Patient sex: M
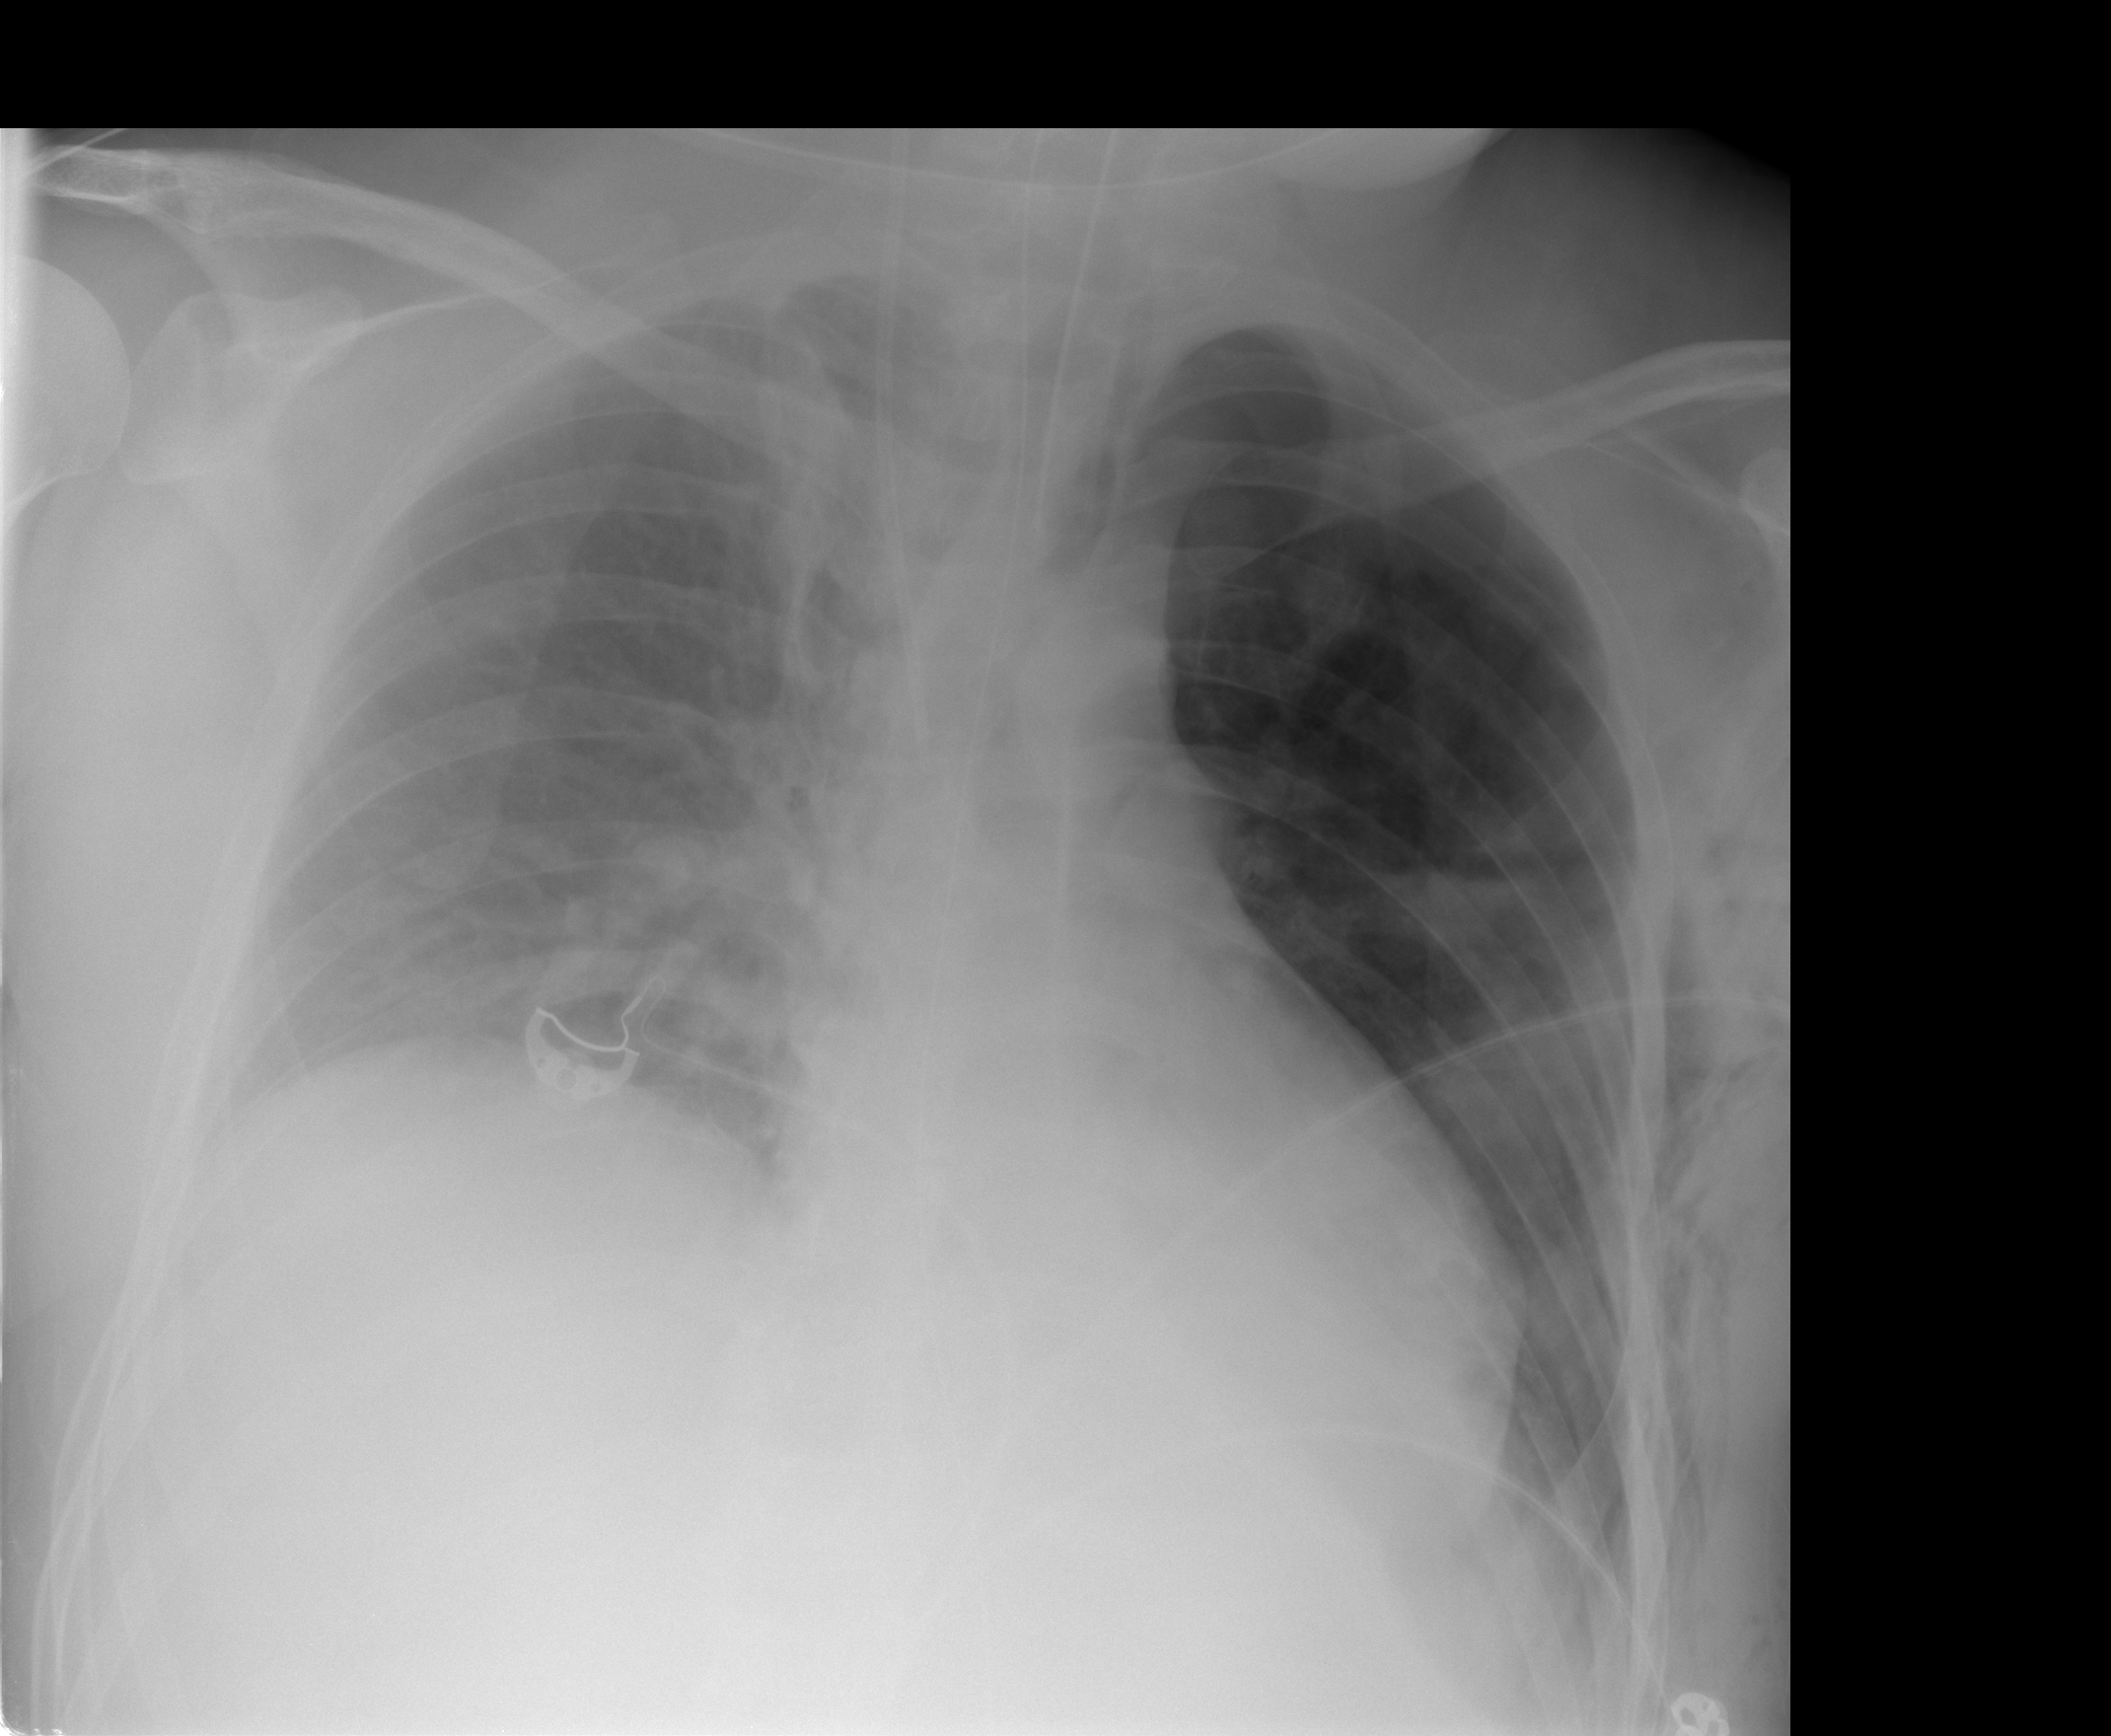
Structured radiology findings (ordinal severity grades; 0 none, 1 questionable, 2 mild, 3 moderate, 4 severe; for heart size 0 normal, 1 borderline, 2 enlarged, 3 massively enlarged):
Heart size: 0
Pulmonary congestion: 2
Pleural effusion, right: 2
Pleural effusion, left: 1
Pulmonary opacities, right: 2
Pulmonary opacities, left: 2
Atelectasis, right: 2
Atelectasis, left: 2